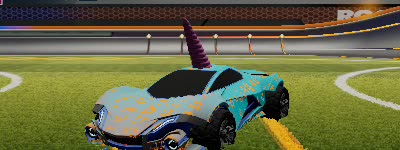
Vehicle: werewolf